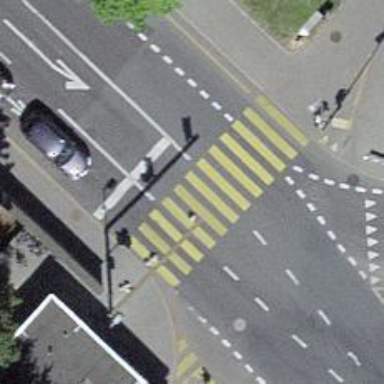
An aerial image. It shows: Road crossing with traffic signals.